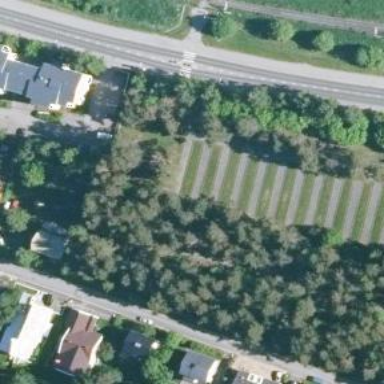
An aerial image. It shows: Historic memorial.